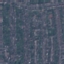
Land use / land cover class: Residential